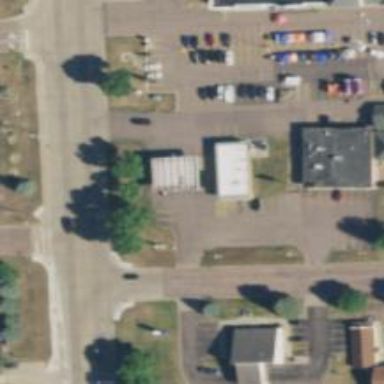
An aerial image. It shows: Convenience shop.